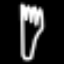
Label: fork